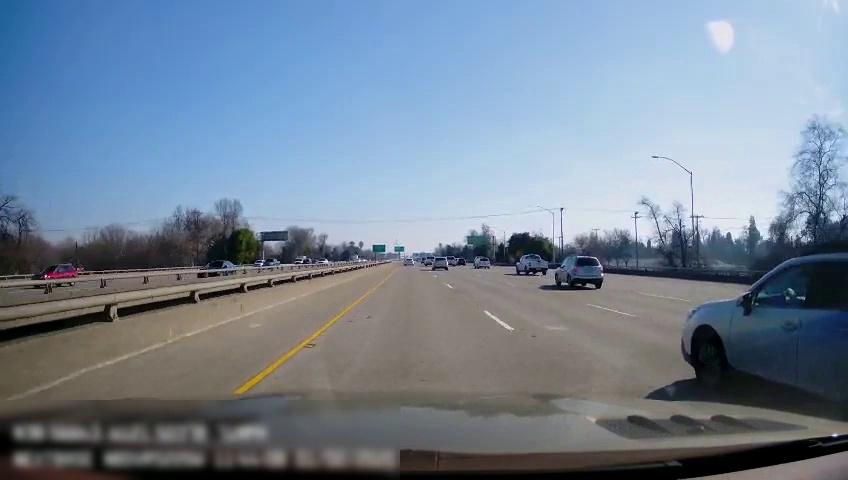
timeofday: Day
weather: Sunny
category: Drivable Space
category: Vehicles | SUV
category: Vehicles | Car
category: Vehicles | Truck
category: Vehicles | Truck
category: Vehicles | Truck
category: Vehicles | Car
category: Vehicles | SUV
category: Drivable Space
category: Vehicles | Truck
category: Vehicles | SUV
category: Vehicles | SUV
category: Vehicles | SUV
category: Vehicles | SUV
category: Vehicles | SUV
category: Vehicles | SUV
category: Vehicles | Truck
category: Vehicles | SUV
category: Lanes | Current Lane
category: Lanes | Current Lane
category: Lanes | Alternate Lane
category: Lanes | Alternate Lane
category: Traffic | Signs
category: Traffic | Signs
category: Traffic | Signs
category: Traffic | Signs